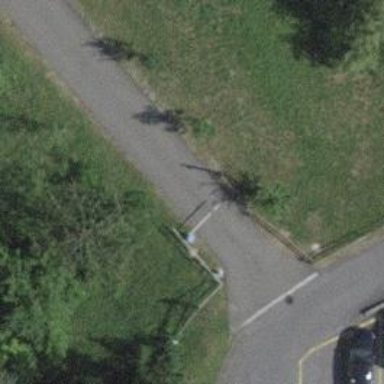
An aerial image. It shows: Lift gate barrier.